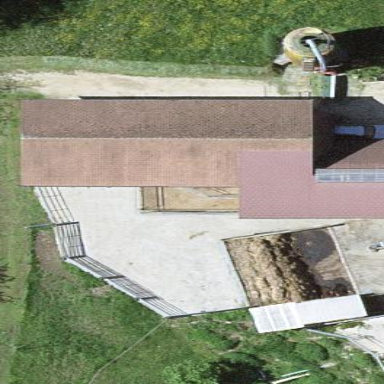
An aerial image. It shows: Farm auxiliary building.